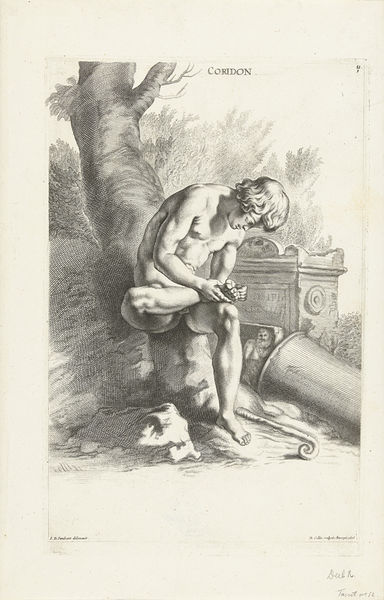
Titel: Coridon (titel op object)
Künstler: Richard Collin
Standort: Amsterdam
Institution: Rijksmuseum
Schlagwörter: akt, baum, fuß, mann, nackt, säule, zeichnung, jung, stein, boden, haare, idealisierung, wald, stock, affe, relief, schrank, umrisse, stab, jungen, graphik, muskeln, junge, fein, knabe, buch, druck, druckgraphik, stich, zeitung, mythologie, jüngling, sage, ansehen, kupferstich, grieche, antikisch, affen, hoden, dorn, dornauszieher, coridon